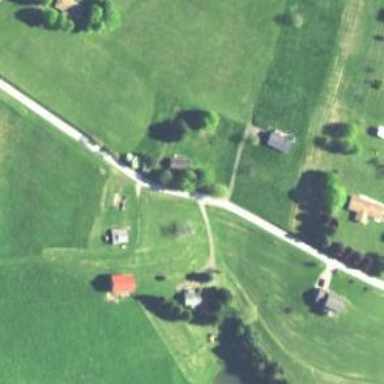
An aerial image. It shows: Driveway leading to service road.